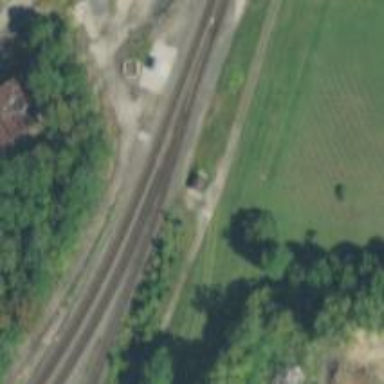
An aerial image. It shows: Railway junction.